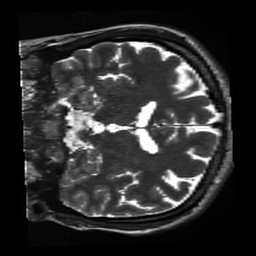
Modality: inplaneT2
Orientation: coronal
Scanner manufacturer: siemens
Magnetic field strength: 3 T
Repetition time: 11 s
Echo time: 0.059 s